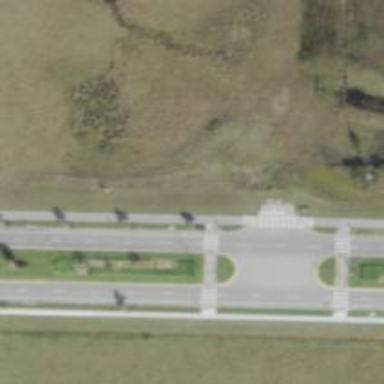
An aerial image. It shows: Marked crossing on cycleway road.